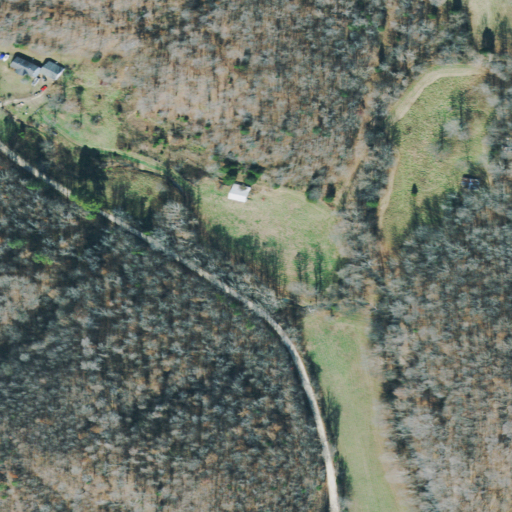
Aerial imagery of valley in Tennessee named Bloodworth Hollow containing deciduous forest, open development, pasture, mixed forest, grassland, and low intensity development